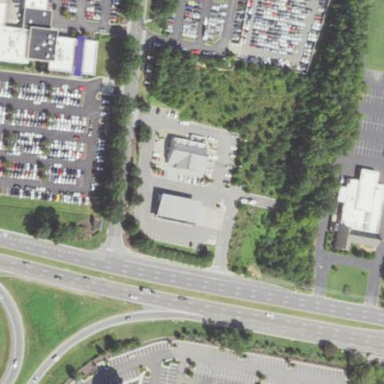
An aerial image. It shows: Retail area.